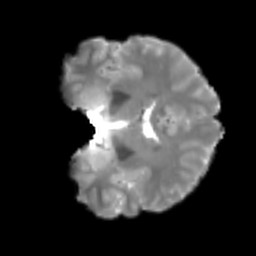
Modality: T2w
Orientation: coronal
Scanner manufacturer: siemens
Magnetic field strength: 3 T
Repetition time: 4 s
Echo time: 0.0594 s